Question: Given the first 35 numbers in a 36-square grid, find the smallest positive integer such that all the numbers in the 36-square grid can be divided into two parts of 18 numbers + 18 numbers, where the sum of the two parts is equal.
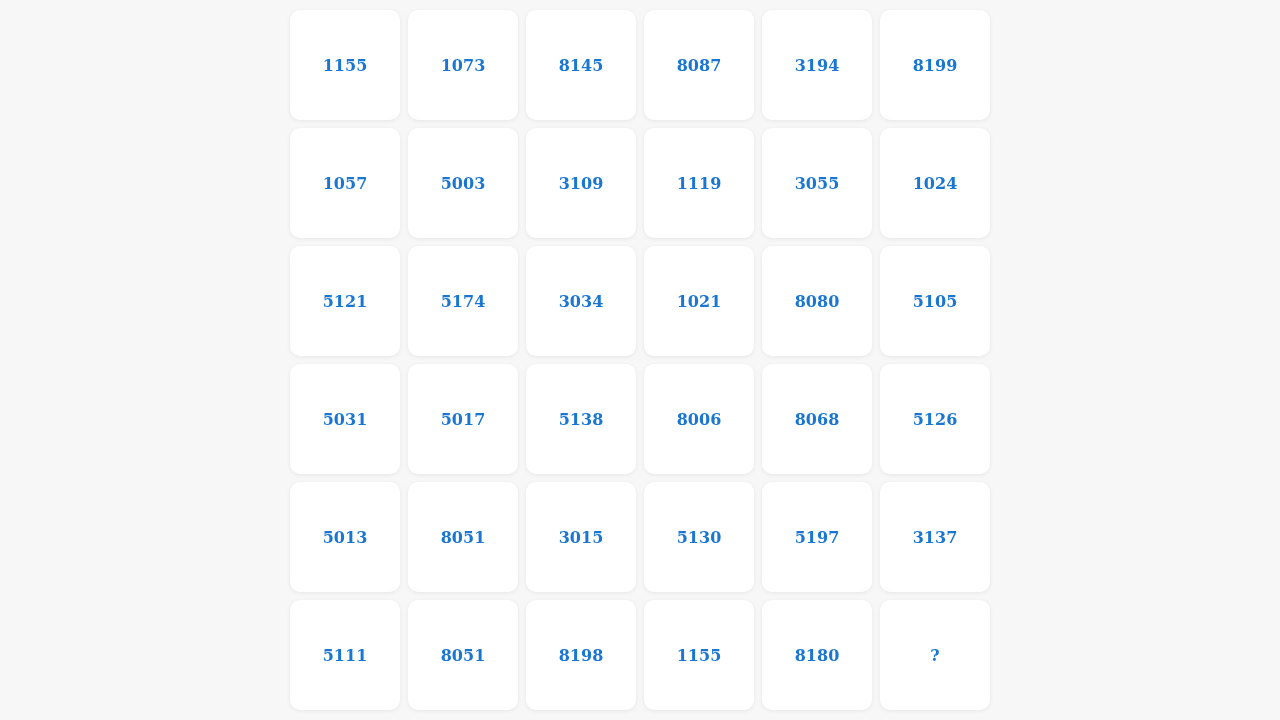
Answer: 1